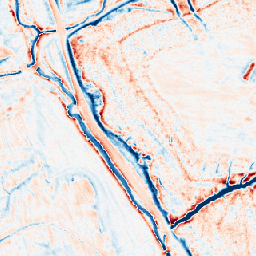
Category: edge_preserving
Decomposition family: anisotropic_diffusion
Decomposition parameters: iterations: 50
kappa: 50
gamma: 0.1
Upsampling method: nearest
Upsampling parameters: scale: 8
Upsampling scale: 8